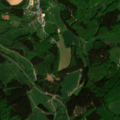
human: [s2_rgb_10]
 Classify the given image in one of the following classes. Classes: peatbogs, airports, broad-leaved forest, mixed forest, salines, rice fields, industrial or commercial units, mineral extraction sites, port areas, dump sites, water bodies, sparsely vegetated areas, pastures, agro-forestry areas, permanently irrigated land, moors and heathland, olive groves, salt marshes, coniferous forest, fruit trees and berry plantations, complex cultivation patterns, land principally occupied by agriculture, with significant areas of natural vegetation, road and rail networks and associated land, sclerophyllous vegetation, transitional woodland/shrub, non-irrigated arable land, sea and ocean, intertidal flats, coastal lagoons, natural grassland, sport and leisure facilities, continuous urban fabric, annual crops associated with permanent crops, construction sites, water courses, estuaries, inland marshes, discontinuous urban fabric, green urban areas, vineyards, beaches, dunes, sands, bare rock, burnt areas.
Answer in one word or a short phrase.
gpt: complex cultivation patterns, land principally occupied by agriculture, with significant areas of natural vegetation, broad-leaved forest, coniferous forest, mixed forest